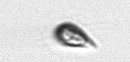
Label: Cryptophyta